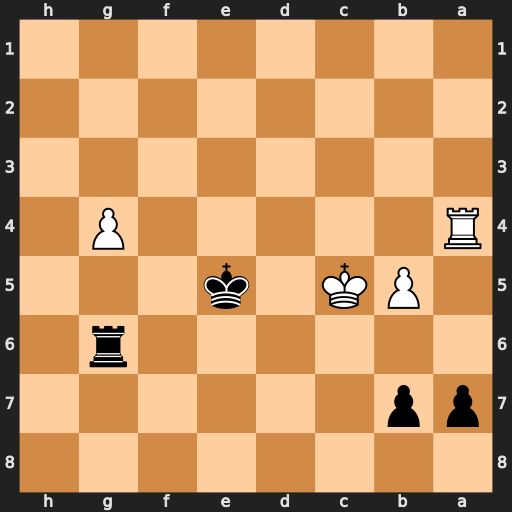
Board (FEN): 8/pp6/6r1/1PK1k3/R5P1/8/8/8
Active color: b
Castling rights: -
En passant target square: -
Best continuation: b6+ Kc4 Rxg4+ Kb3 Rxa4